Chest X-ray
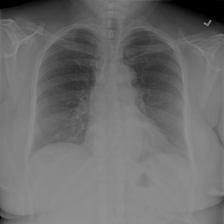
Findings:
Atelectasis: negative
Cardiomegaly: negative
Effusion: negative
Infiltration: positive
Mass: negative
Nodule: negative
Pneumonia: negative
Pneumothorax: negative
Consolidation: negative
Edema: negative
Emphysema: negative
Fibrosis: negative
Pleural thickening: negative
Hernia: negative